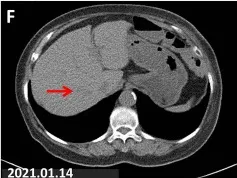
Partial response to capecitabine combined with trastuzumab and pyrotinib treatment. (F) CT scans showed that the liver lesions had been further reduced.
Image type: radiology (ct)